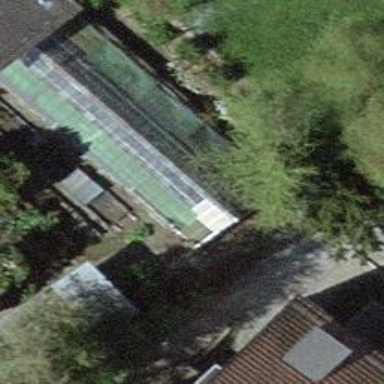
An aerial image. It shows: Greenhouse.